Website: bh-photo
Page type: account-dashboard
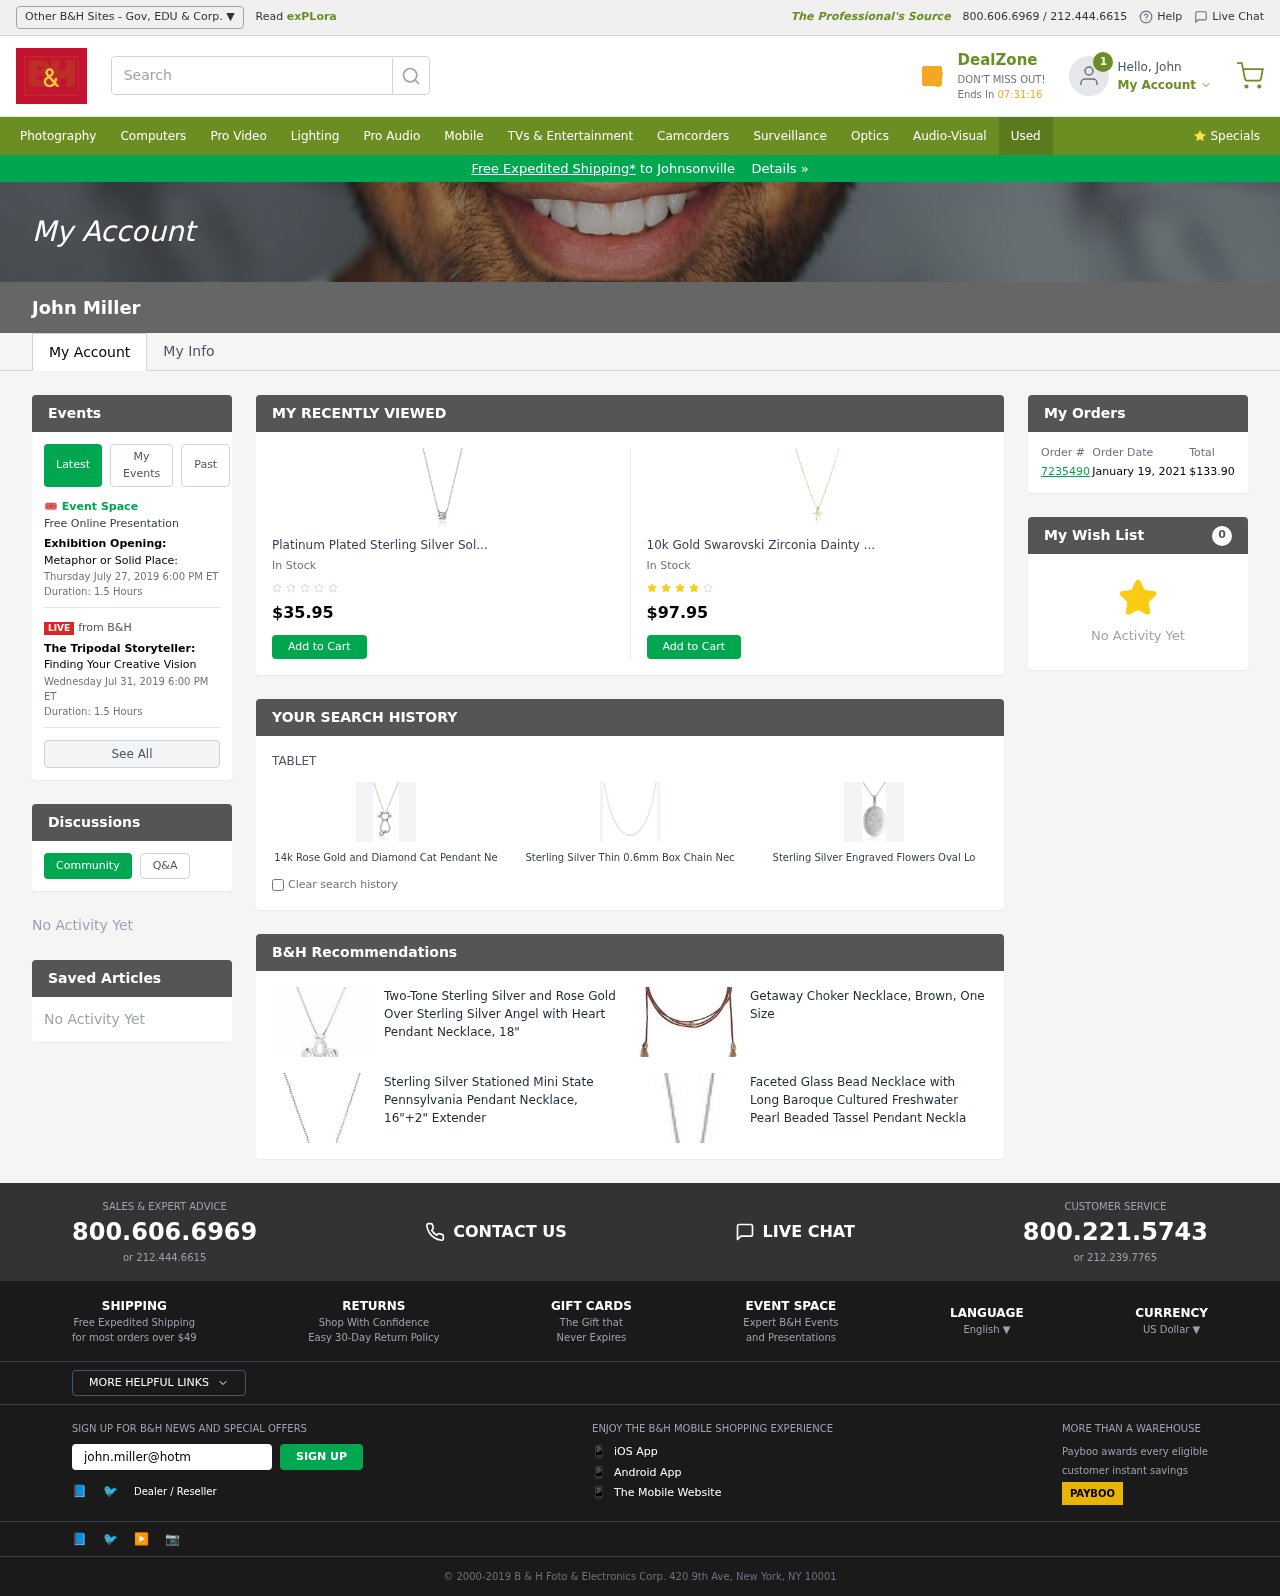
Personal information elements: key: PII_CITY
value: Johnsonville
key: PII_EMAIL
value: john.miller@hotmail.com
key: PII_FIRSTNAME
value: John
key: PII_FULLNAME
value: John Miller
Product elements: key: PRODUCT1_NAME
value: Platinum Plated Sterling Silver Solitaire Pendant Necklace set with Round Cut Swarovski Zirconia (1
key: PRODUCT1_PRICE
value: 35.95
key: PRODUCT2_NAME
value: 10k Gold Swarovski Zirconia Dainty Two Cross Pendant Necklace
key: PRODUCT2_PRICE
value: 97.95
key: PRODUCT3_NAME
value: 14k Rose Gold and Diamond Cat Pendant Necklace (1/6 cttw, I-J Color, I2-I3 Clarity)
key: PRODUCT4_NAME
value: Sterling Silver Thin 0.6mm Box Chain Necklace
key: PRODUCT5_NAME
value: Sterling Silver Engraved Flowers Oval Locket, 20"
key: PRODUCT6_NAME
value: Two-Tone Sterling Silver and Rose Gold Over Sterling Silver Angel with Heart Pendant Necklace, 18"
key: PRODUCT7_NAME
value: Getaway Choker Necklace, Brown, One Size
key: PRODUCT8_NAME
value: Sterling Silver Stationed Mini State Pennsylvania Pendant Necklace, 16"+2" Extender
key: PRODUCT9_NAME
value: Faceted Glass Bead Necklace with Long Baroque Cultured Freshwater Pearl Beaded Tassel Pendant Neckla
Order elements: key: ORDER_ID
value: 7235490
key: ORDER_DATE
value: January 19, 2021
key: ORDER_TOTAL
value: $133.90
Other elements: key: WISHLIST_COUNT
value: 0